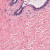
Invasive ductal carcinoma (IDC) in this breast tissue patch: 0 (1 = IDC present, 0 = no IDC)